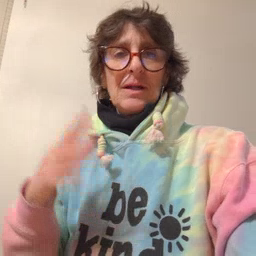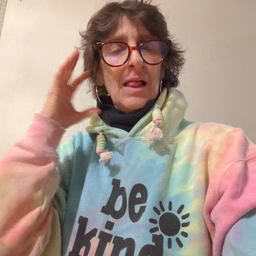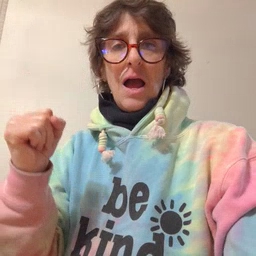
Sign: loud